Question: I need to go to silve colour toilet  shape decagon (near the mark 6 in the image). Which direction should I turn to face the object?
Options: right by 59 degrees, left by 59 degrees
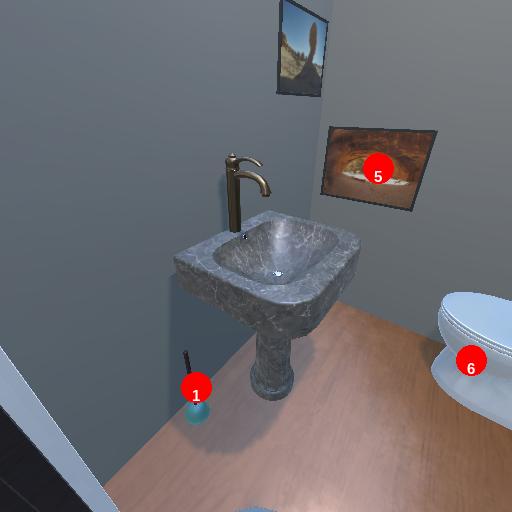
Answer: right by 59 degrees